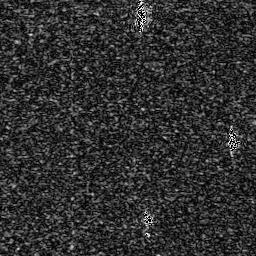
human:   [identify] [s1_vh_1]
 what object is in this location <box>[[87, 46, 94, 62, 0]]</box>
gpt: <ref>1 medium ship at the right</ref>